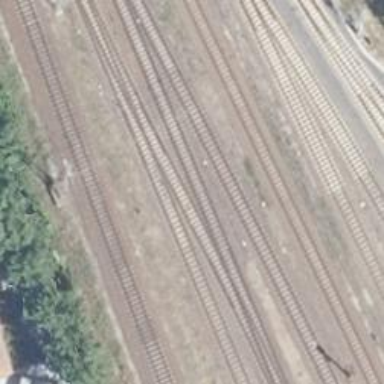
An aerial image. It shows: Rail siding with electrified contact lines for trains.